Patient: sex F, age 36
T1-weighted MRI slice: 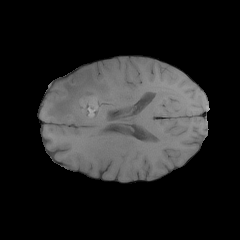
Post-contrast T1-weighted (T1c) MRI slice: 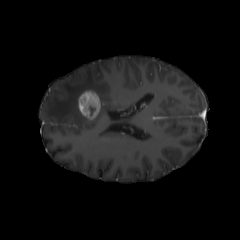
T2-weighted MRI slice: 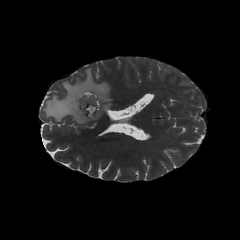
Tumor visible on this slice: yes
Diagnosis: Glioblastoma, IDH-wildtype
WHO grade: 4